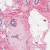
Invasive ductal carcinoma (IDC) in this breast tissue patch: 1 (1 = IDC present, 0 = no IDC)